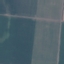
Land use / land cover: AnnualCrop